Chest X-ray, PA view. Patient: 50 years old, sex F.
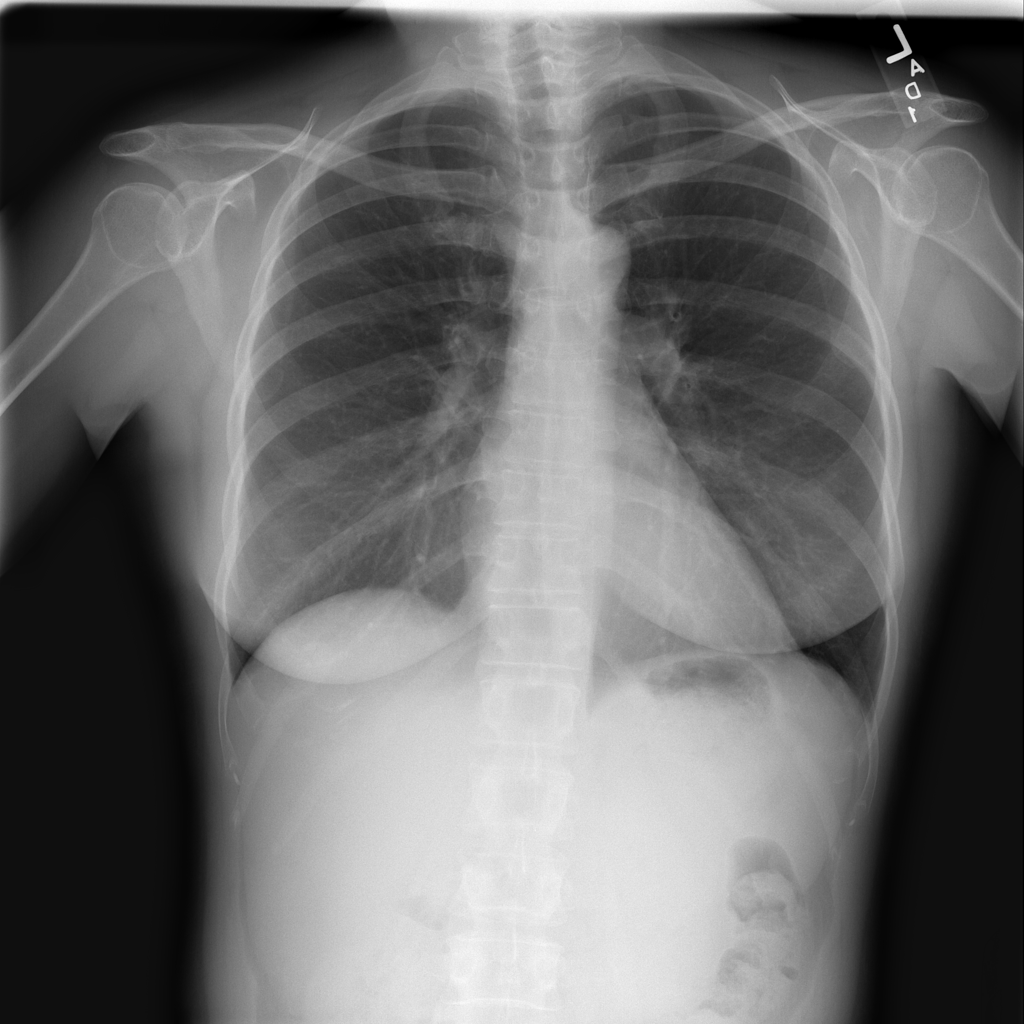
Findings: No Finding